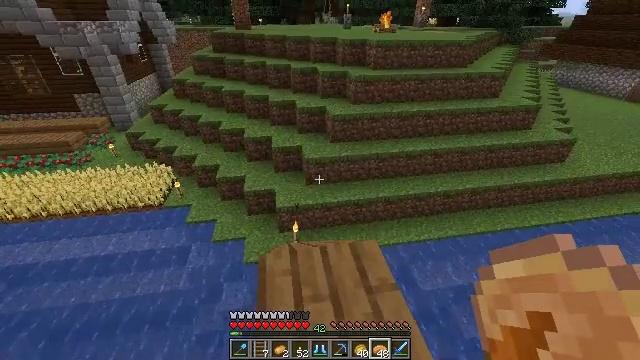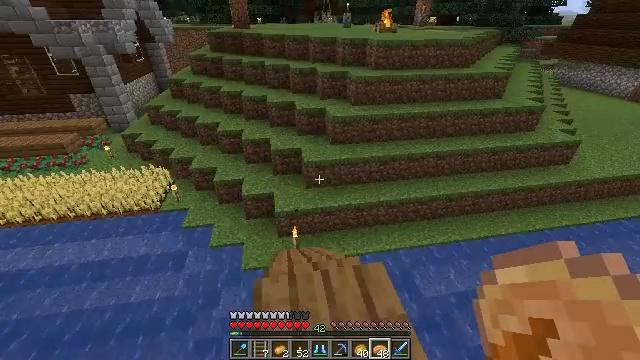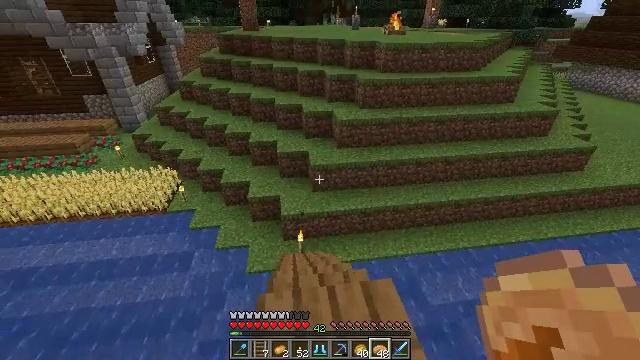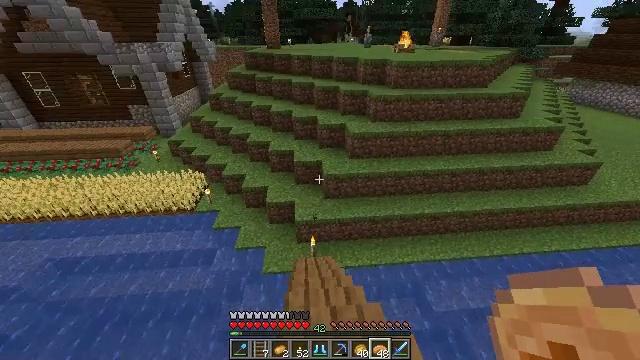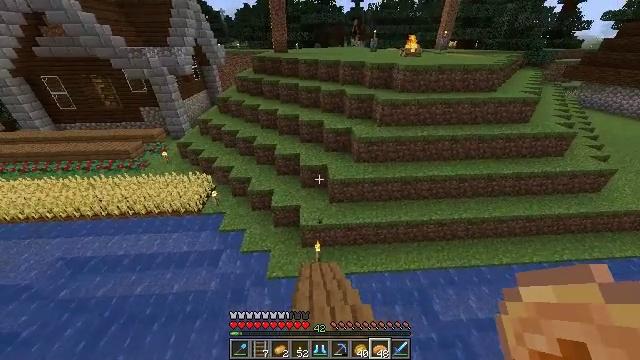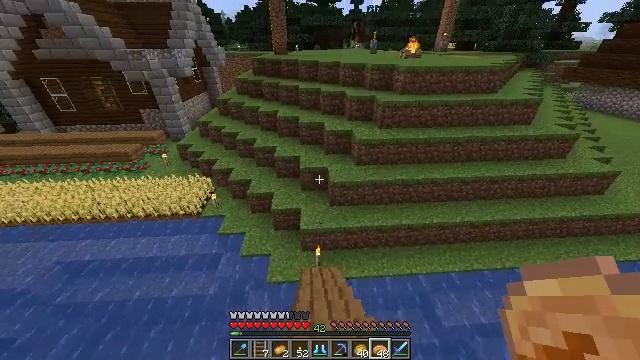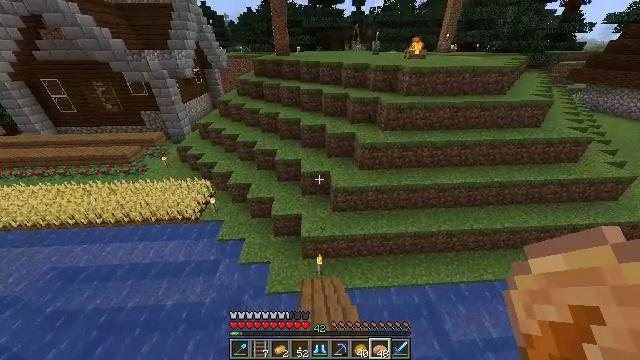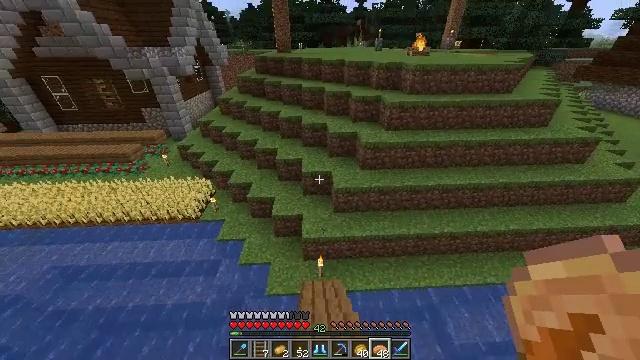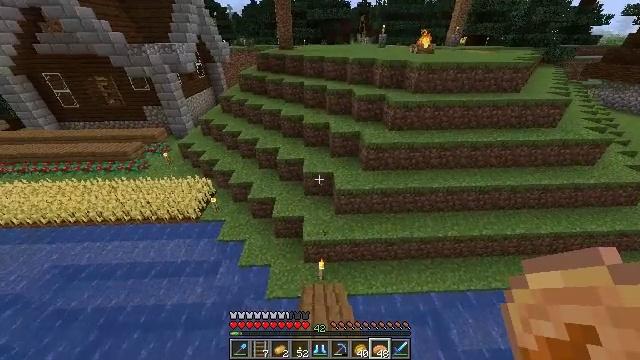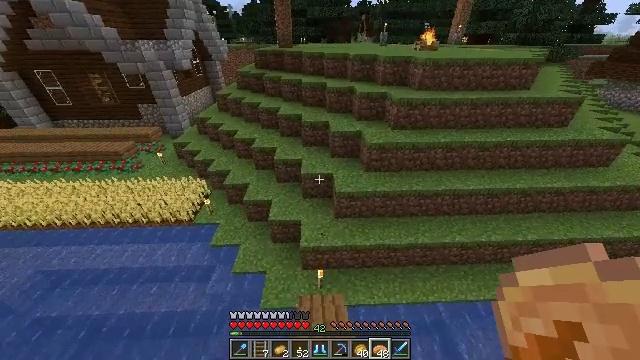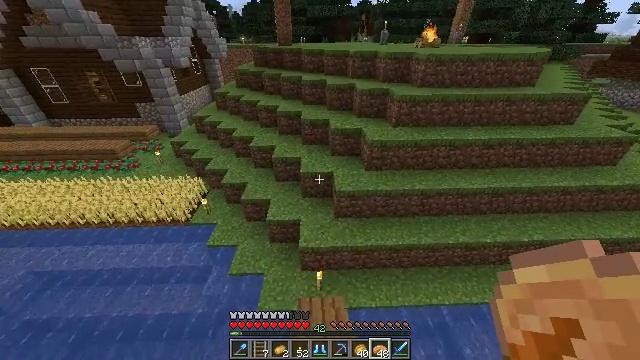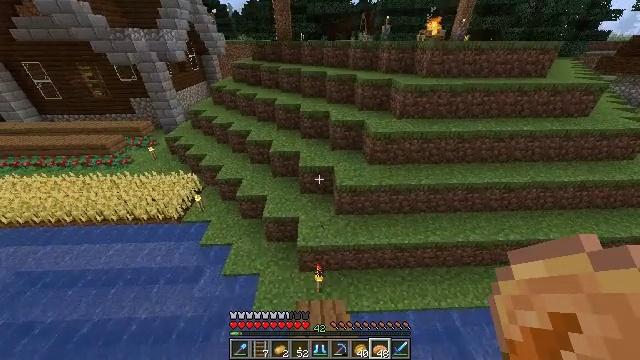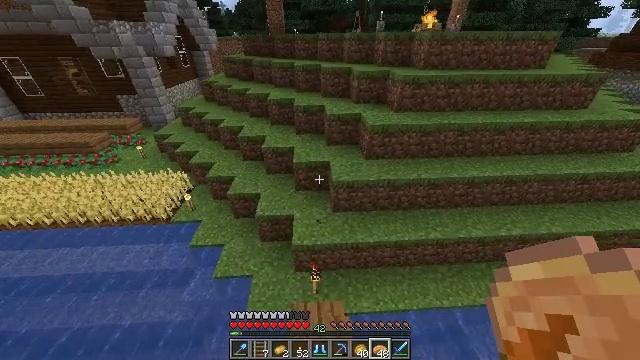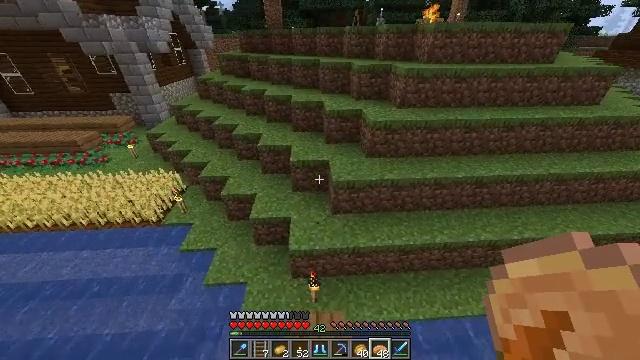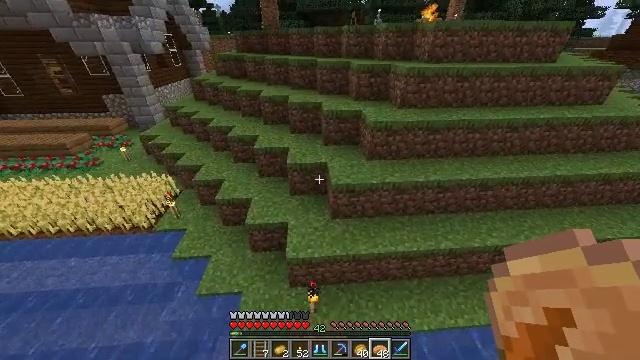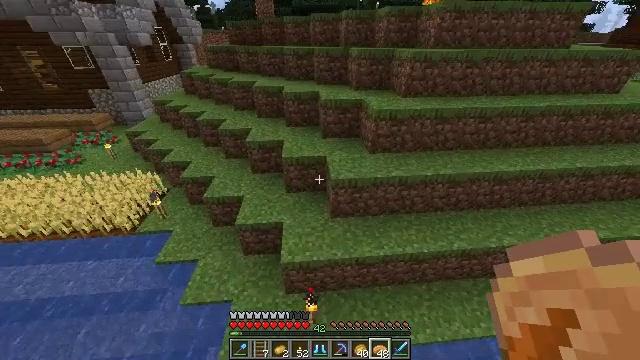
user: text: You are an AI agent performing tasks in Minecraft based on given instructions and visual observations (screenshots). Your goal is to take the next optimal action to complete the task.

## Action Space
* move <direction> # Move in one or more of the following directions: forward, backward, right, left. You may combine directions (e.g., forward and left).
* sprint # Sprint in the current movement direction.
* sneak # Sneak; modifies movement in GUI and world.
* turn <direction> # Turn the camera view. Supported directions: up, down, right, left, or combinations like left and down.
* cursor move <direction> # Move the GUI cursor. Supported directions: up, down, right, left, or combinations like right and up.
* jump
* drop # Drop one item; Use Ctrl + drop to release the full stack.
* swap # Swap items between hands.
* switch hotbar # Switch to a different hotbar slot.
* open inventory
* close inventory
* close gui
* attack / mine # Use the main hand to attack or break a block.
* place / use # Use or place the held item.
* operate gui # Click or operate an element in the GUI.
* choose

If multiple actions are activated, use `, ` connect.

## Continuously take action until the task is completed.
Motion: motion action
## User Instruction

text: Create a cookie using the crafting setup.
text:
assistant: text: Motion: move forward, sprint
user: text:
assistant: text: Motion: move forward, sprint, turn left
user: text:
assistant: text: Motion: move forward, sprint, turn left
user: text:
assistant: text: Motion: move forward, sprint, turn left
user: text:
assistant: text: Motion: move forward
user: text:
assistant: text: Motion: move forward
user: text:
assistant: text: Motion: move forward, sprint
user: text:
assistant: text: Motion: move forward, sprint
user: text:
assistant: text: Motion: move forward, sprint
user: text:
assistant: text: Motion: move forward
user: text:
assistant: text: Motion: move forward
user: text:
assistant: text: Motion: move forward, sprint, turn right
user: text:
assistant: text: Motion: move forward, sprint
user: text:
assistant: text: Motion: move forward, sprint
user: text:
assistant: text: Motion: move forward, sprint
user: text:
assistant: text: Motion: move forward, turn right and down
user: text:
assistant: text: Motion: move forward
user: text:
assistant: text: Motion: move forward
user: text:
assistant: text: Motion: move forward
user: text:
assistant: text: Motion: move forward
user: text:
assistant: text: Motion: move forward
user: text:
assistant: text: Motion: move forward, turn left
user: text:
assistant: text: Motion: move forward, turn left and up, jump
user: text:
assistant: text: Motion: move forward, turn right and up, jump
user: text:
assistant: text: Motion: move forward, turn right and up, jump
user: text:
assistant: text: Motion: move forward, turn right and up, jump
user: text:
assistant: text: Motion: move forward, turn right and up, jump
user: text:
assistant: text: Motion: move forward, turn right and up, jump
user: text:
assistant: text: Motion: move forward, turn right and up, jump
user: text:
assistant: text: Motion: move forward, sprint, turn up, jump